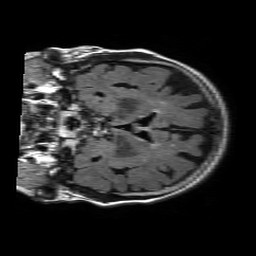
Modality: FLAIR
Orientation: coronal
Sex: female
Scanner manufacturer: philips
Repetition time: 11 s
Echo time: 0.125 s